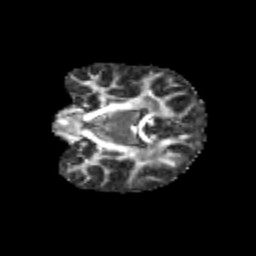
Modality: FA
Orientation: coronal
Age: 11
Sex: female
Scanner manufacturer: siemens
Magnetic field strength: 3 T
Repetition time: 3.8 s
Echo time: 0.07 s